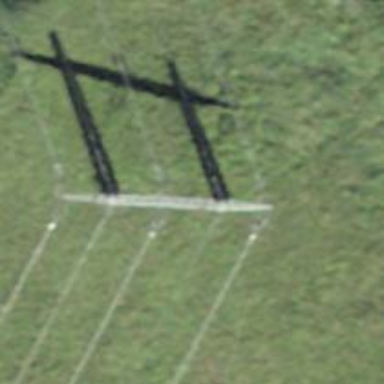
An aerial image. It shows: H-frame designed tower for power lines.